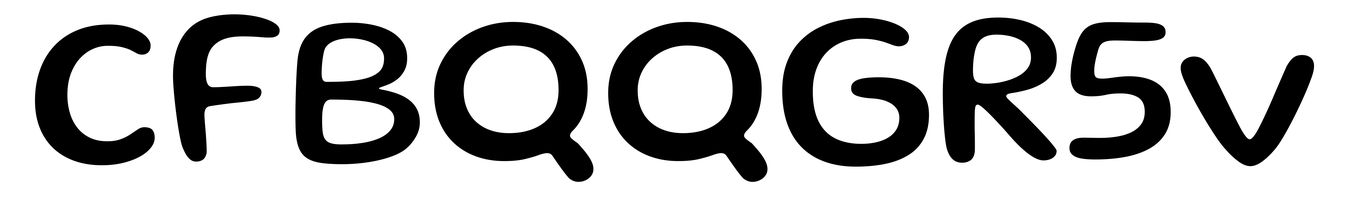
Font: Gluten_Regular